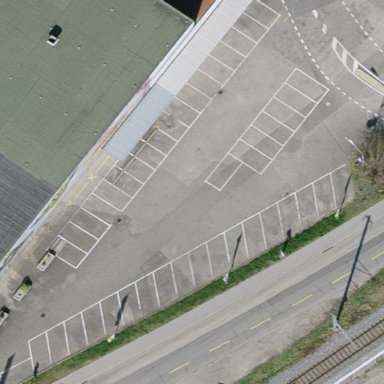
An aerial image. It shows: Parking area with asphalt surface.